【题型】选择题　【知识点】向量　【难度】easy
在日常生活中，我们有这样的经验：两个人共提一个旅行包，两个拉力夹角越大越费力，夹角越小越省力. 假设作用在旅行包上的两个拉力分别为 $\vec{F_1}, \vec{F_2}$，且 $|\vec{F_1}| = |\vec{F_2}|$，设 $\vec{F_1}, \vec{F_2}$ 的夹角为 $\theta$，旅行包所受的重力为 $\vec{G}$，由相关知识可以知道 $|\vec{G}| = 2|\vec{F_1}|\cos\frac{\theta}{2}$，当 $|\vec{F_1}| = |\vec{G}|$ 时，$\theta$ 等于（ \quad ）

A. $\frac{2\pi}{3}$ \qquad B. $\frac{3\pi}{4}$ \qquad C. $\frac{5\pi}{6}$ \qquad D. $\pi$
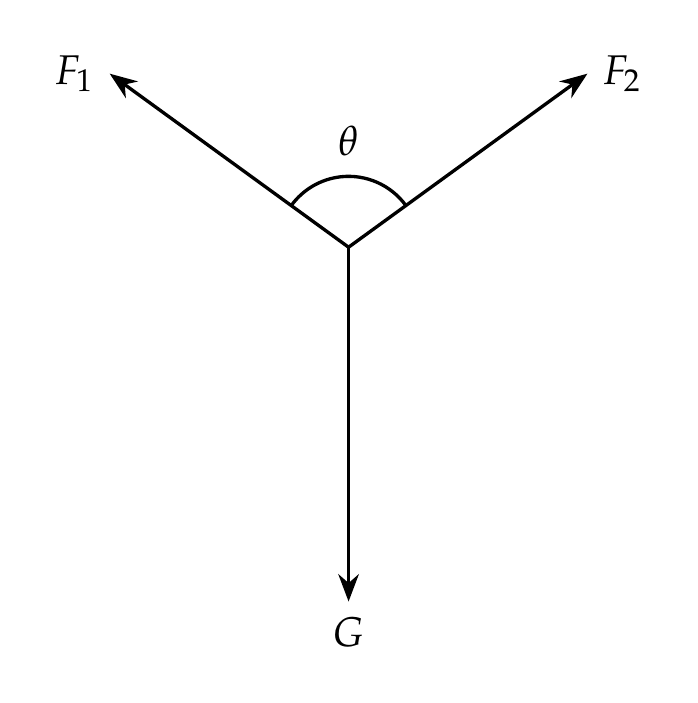
【解答】

【答案】 A

【分析】 根据给定条件，求出 $\cos\frac{\theta}{2}$ 即可得解.

【解析】 由 $|\vec{G}| = 2|\vec{F_1}|\cos\frac{\theta}{2}$，$|\vec{F_1}| = |\vec{G}|$，得 $\cos\frac{\theta}{2} = \frac{1}{2}$，而 $0 \le \theta \le \pi$，解得 $\frac{\theta}{2} = \frac{\pi}{3}$,

所以 $\theta = \frac{2\pi}{3}$.

故选：A.